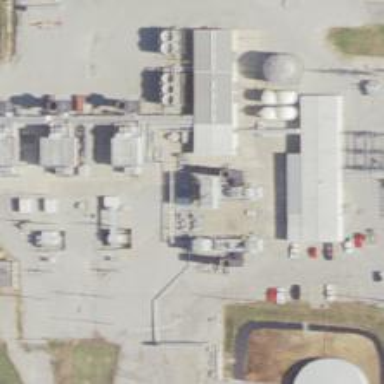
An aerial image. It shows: Gas turbine generator powered by gas.